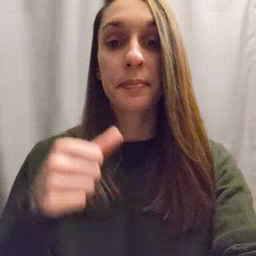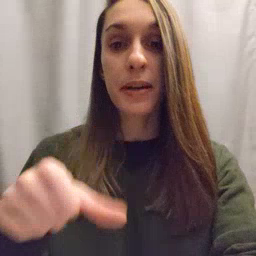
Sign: puzzle